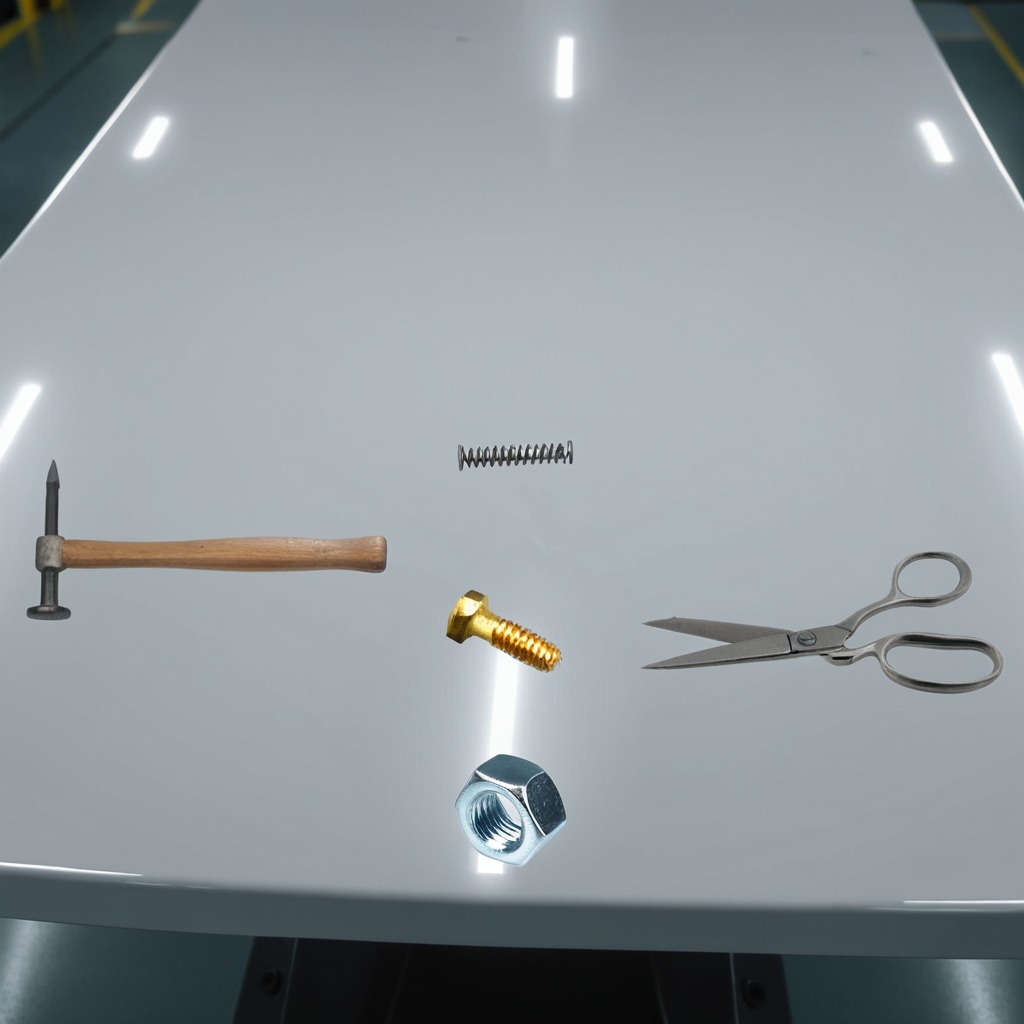
A metal machine screw, a hammer, a coiled metal spring, a metal nut, and a pair of scissors are lying on a high-gloss table in a ship maintenance bay industrial lighting.